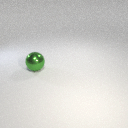
large green metal sphere